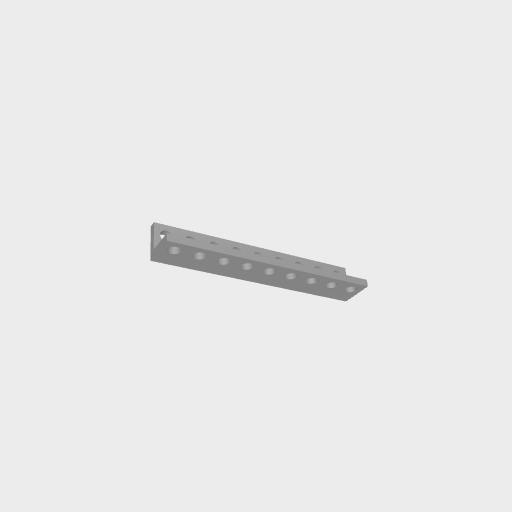
Part: LBeam9H